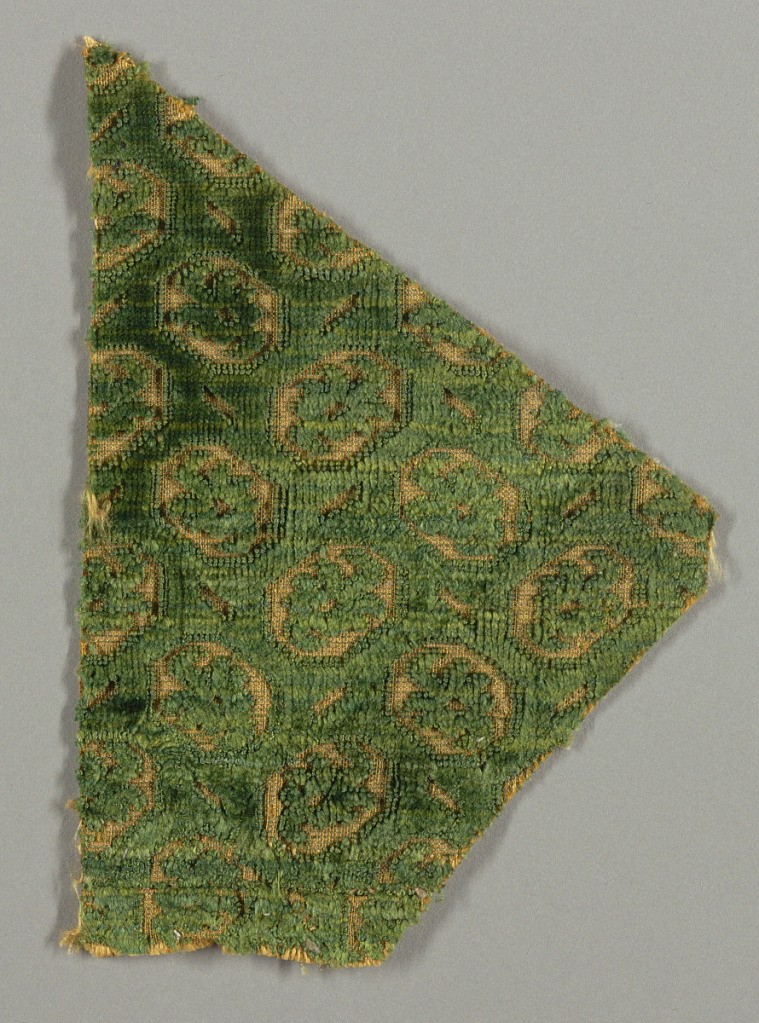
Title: Fragment
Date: late 16th–early 17th century
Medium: silk Technique: cut and uncut supplementary warp pile (velvet)
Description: Fragment of green cut and uncut velvet on an orange-tan ground. Surface broken up into eight-sided spaces, each enclosing a tiny flowering branch.